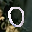
Label: 0